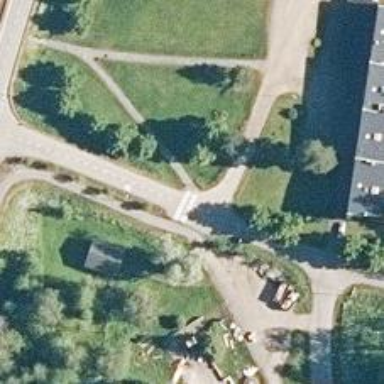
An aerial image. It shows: Cycleway.